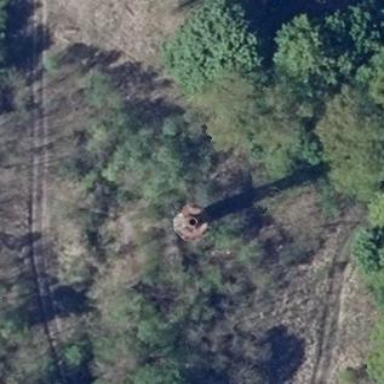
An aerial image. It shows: Ruins of building.